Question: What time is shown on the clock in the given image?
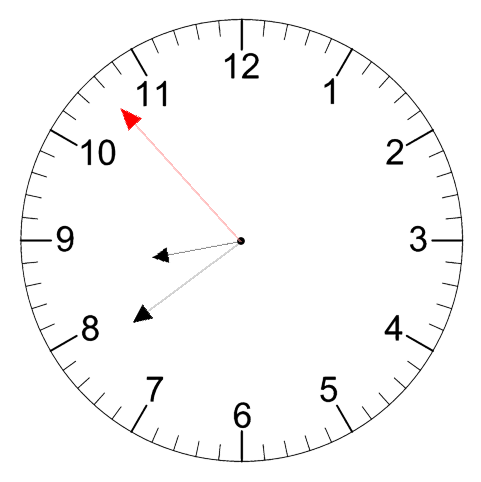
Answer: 08:38:53